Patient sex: M
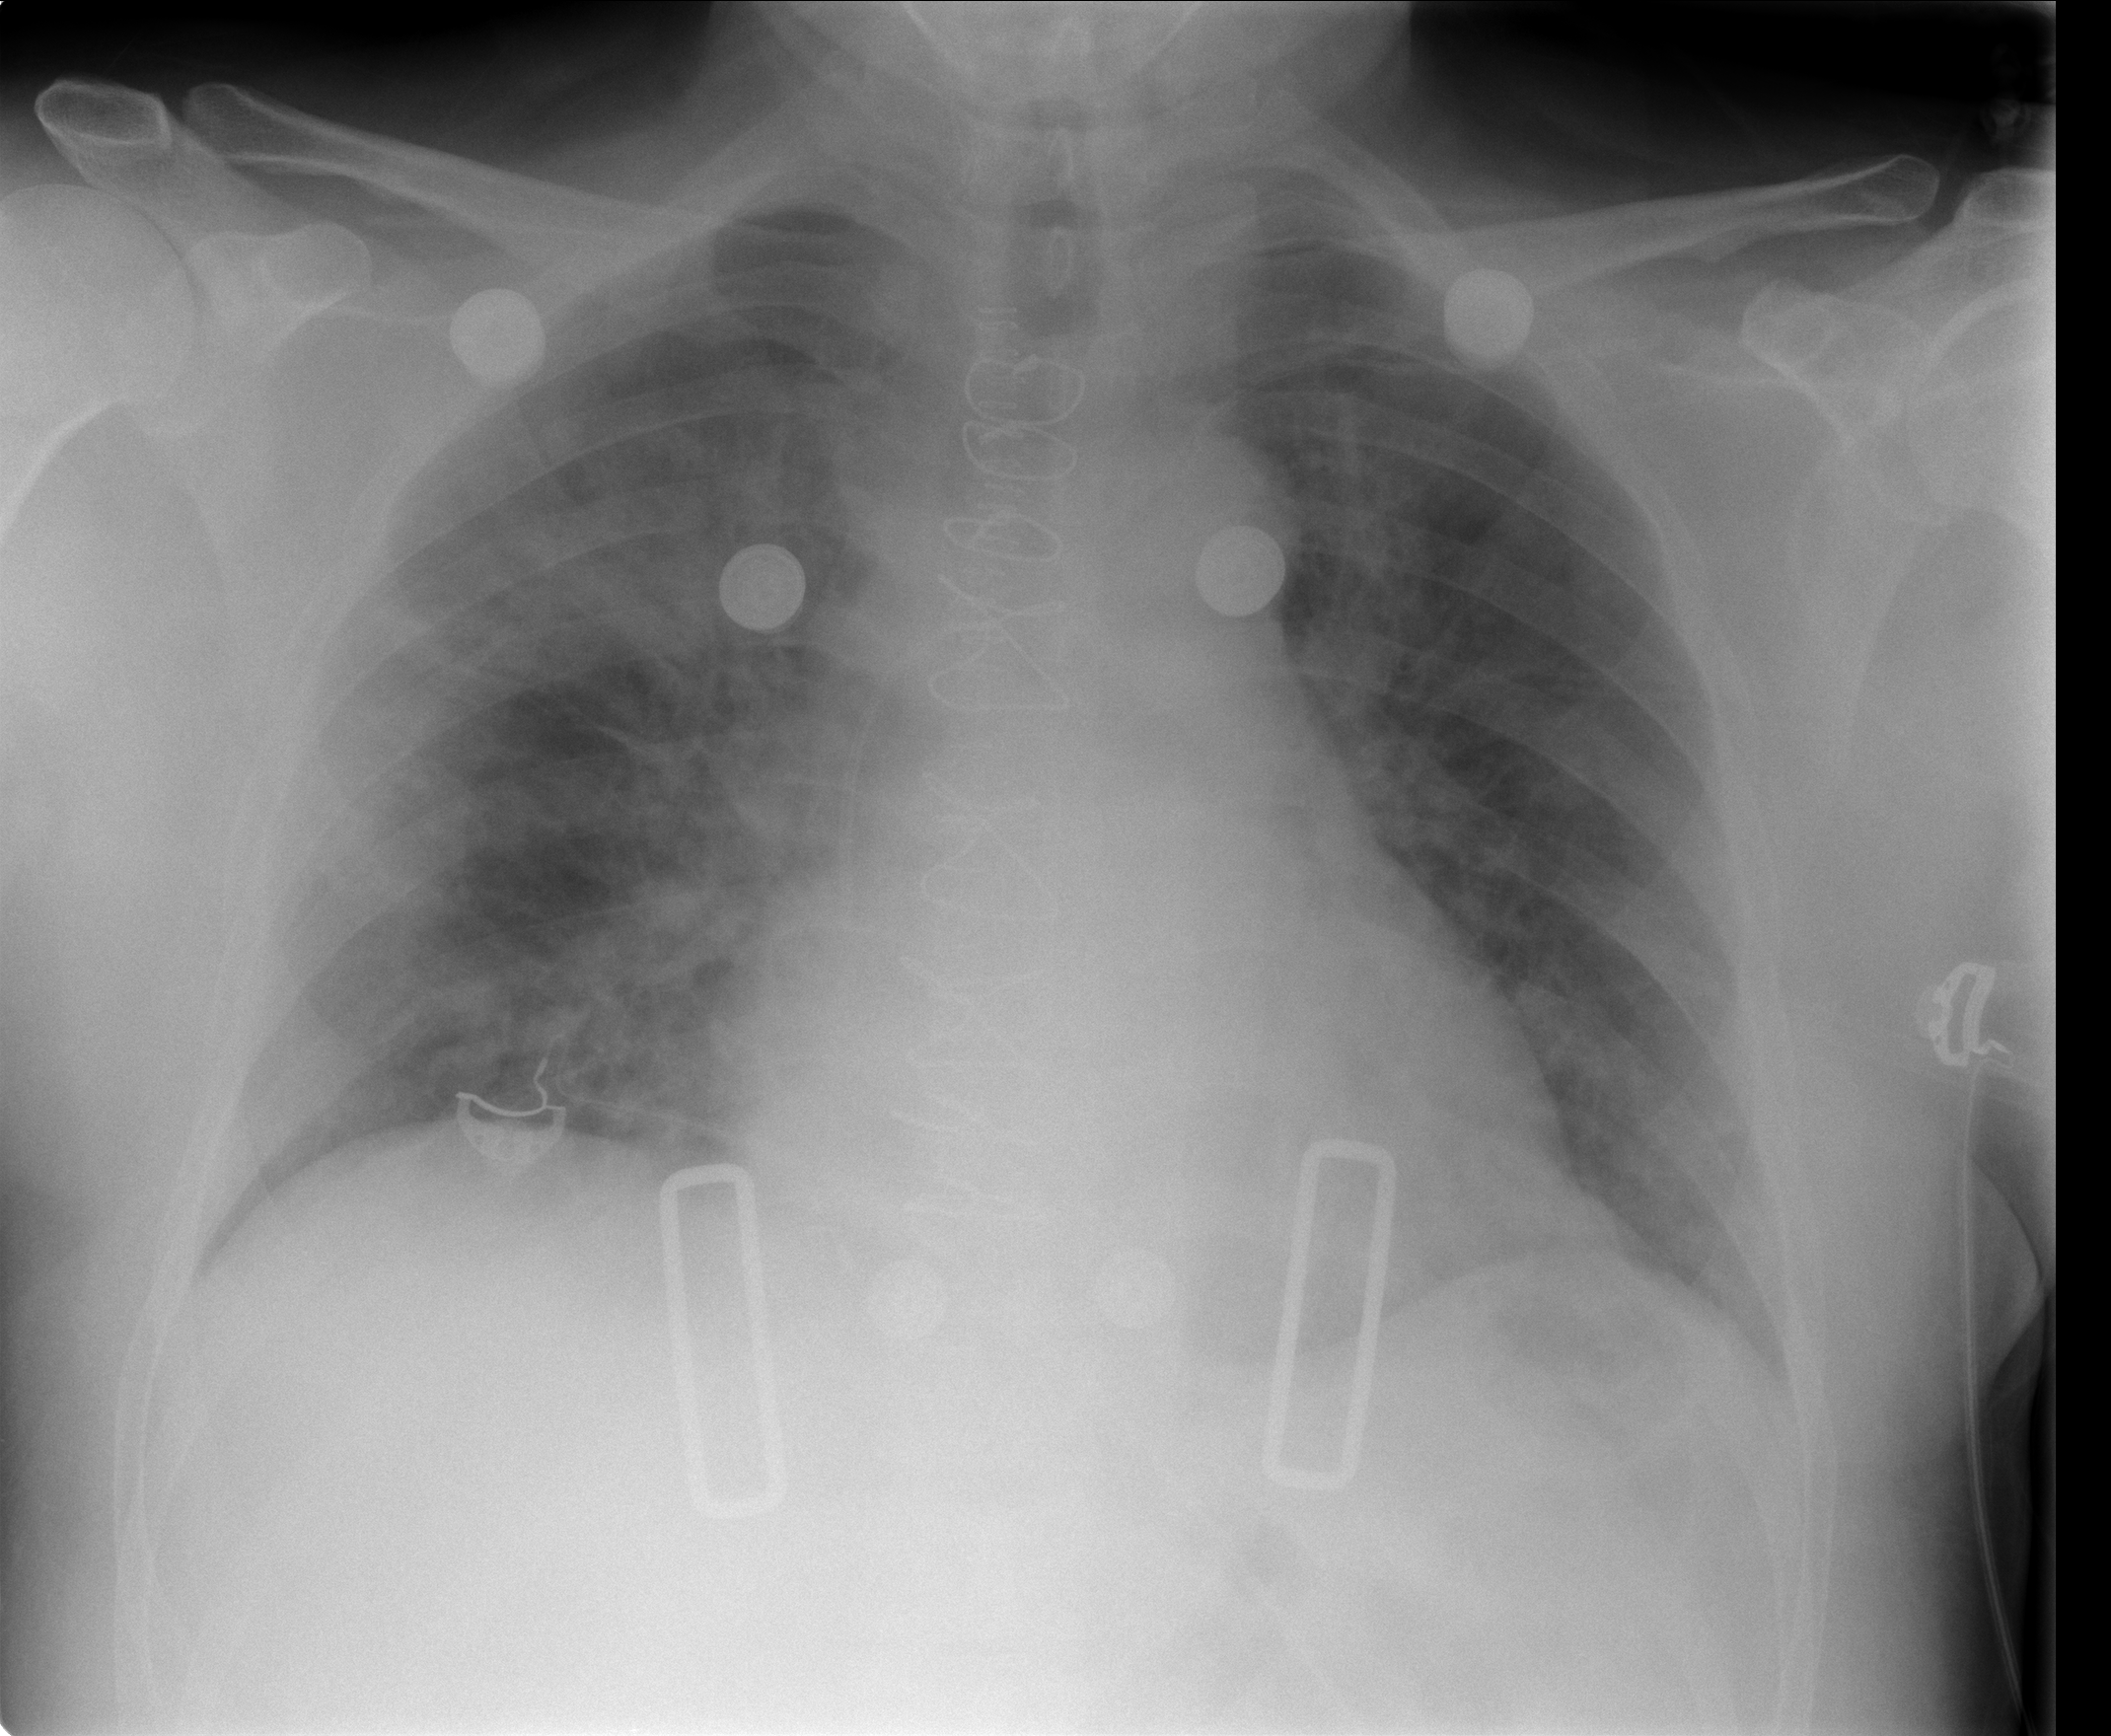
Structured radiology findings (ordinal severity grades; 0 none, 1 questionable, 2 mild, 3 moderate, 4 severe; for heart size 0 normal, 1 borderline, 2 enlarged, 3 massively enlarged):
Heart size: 2
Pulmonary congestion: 3
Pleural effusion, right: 0
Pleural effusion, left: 3
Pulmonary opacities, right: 3
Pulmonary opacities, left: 2
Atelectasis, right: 2
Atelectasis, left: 2